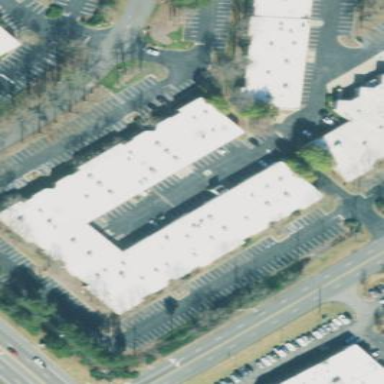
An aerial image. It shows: Commercial building.